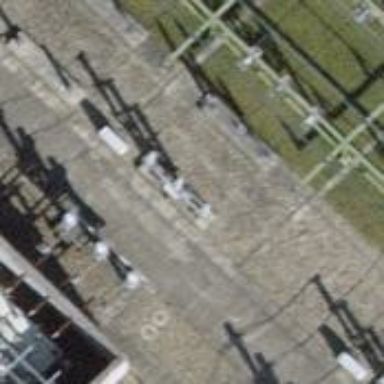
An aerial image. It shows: Insulator used in power equipment.